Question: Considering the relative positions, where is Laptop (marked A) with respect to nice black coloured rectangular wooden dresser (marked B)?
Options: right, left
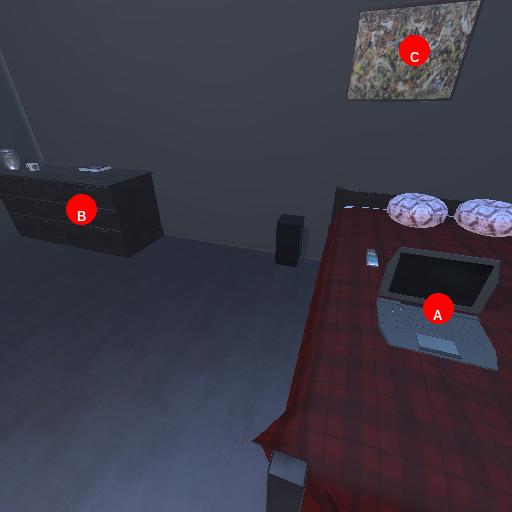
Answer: right